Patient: sex F, age 65
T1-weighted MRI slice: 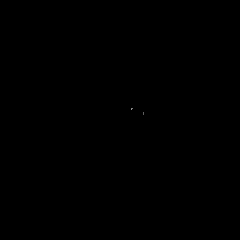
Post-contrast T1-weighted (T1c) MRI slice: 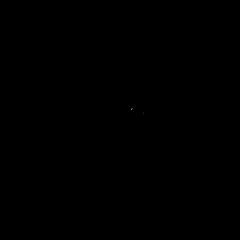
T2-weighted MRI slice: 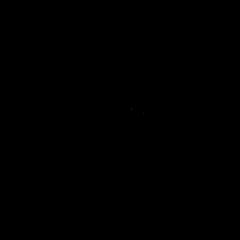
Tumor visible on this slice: no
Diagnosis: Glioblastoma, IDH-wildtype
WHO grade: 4